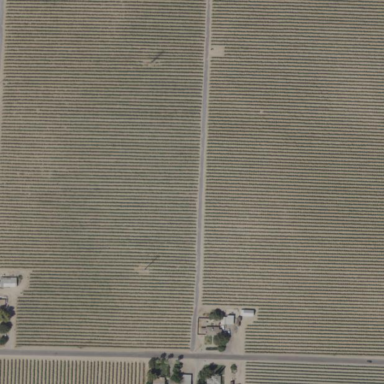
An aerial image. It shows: Vineyard.